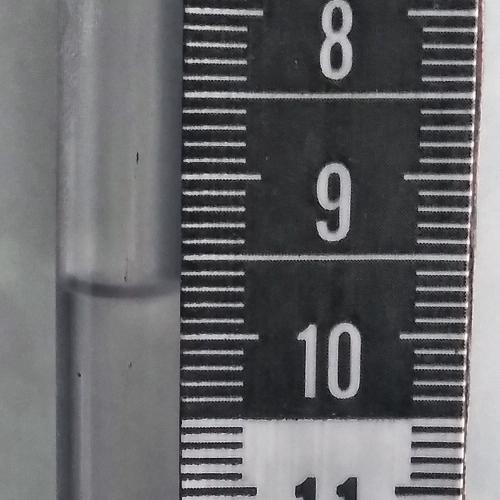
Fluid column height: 9.7 cm